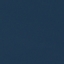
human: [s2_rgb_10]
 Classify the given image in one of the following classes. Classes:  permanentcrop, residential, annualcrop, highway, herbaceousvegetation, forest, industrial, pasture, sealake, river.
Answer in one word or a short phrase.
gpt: SeaLake